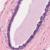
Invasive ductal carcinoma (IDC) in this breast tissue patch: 0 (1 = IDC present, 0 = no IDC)